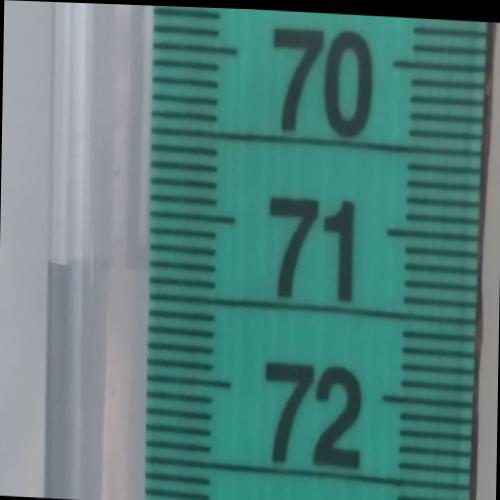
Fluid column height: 71.4 cm